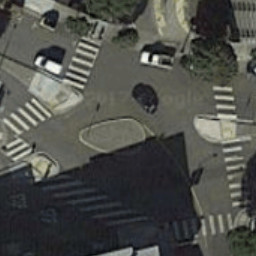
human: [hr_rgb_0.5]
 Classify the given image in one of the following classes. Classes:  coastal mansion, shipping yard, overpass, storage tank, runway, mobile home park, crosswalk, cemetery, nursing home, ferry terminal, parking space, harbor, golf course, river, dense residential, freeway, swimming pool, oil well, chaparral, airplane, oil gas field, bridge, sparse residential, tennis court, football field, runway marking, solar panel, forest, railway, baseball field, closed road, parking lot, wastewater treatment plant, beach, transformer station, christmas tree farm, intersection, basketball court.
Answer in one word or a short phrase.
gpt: crosswalk